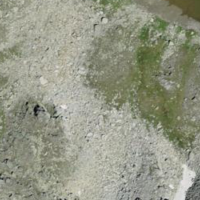
EUNIS habitat code: 48
Species observed at this site:
Silene acaulis